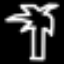
Label: palm tree